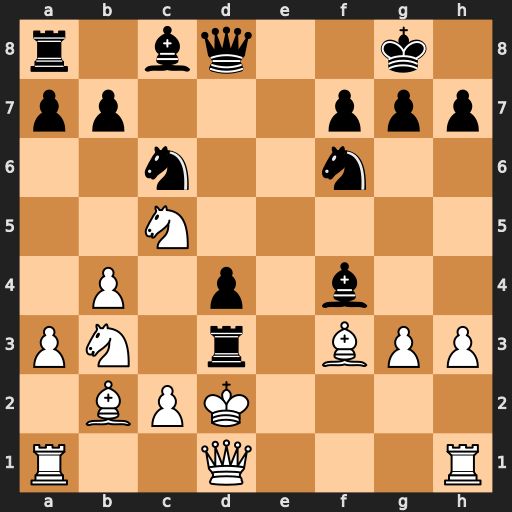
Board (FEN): r1bq2k1/pp3ppp/2n2n2/2N5/1P1p1b2/PN1r1BPP/1BPK4/R2Q3R
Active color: w
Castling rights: -
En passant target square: -
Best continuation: Kxd3 Bf5+ Ke2